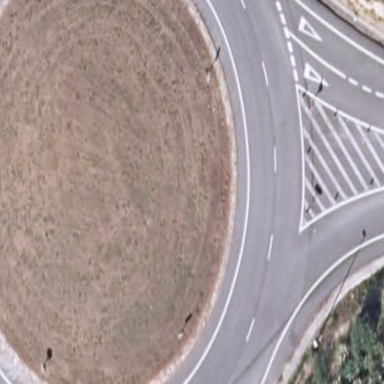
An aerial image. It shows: Tertiary road leading to roundabout junction.